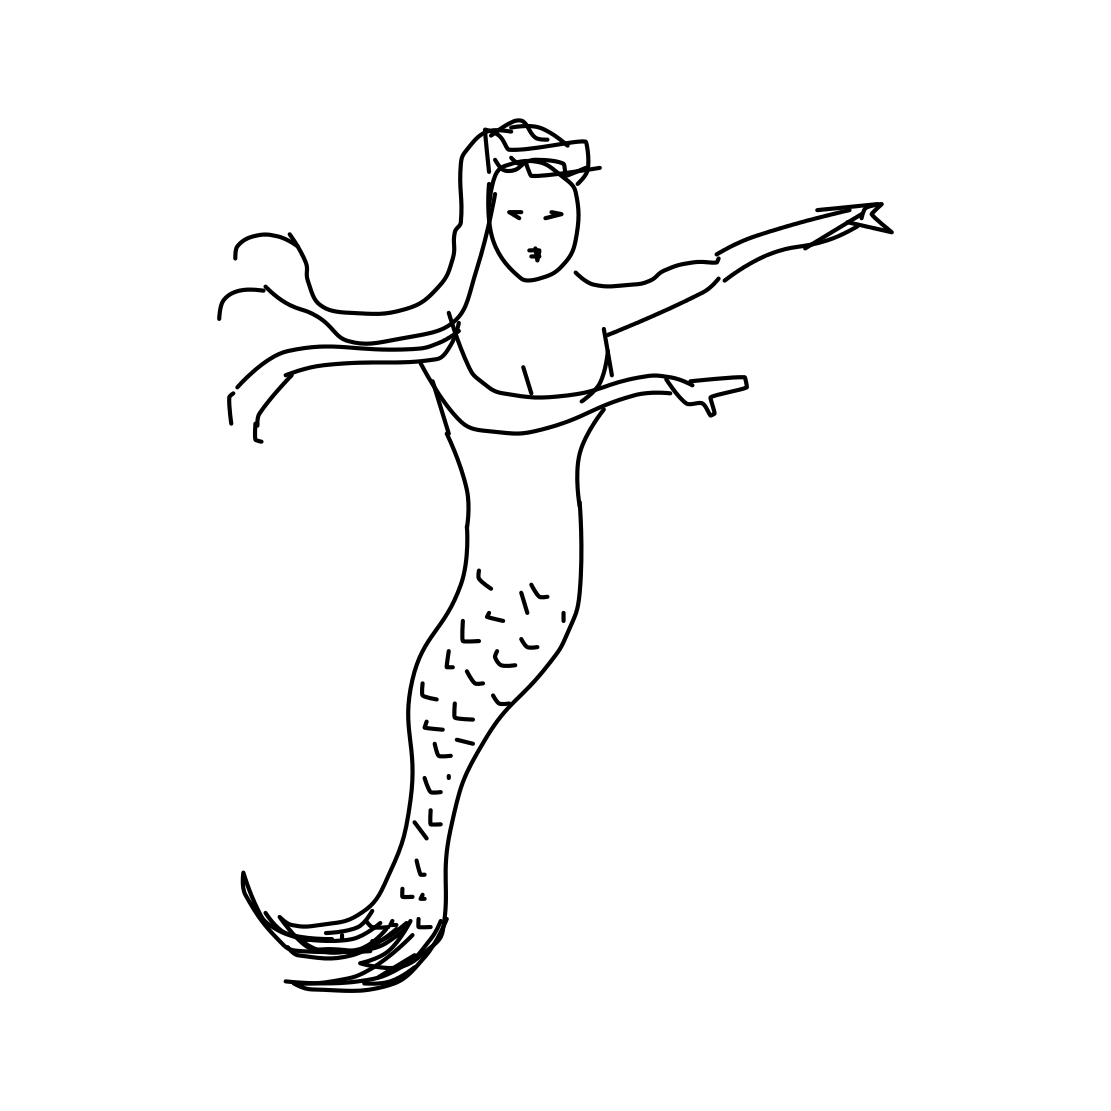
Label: mermaid